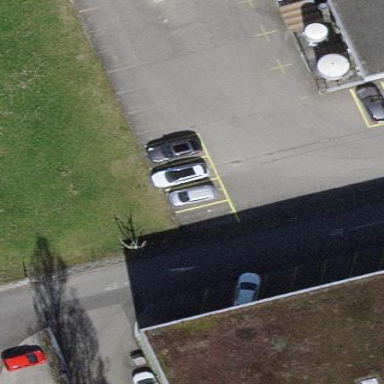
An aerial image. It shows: Parking area with surface.